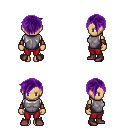
a pixel art fantasy rpg character, female body template, human, tanned skin, steel chest armor, red pants, purple pixie cut hairstyle, leather bracers, maroon shoes, four views (front, back, left, right), 2x2 character sprite sheet, small pixel art, hard edges, no anti-aliasing